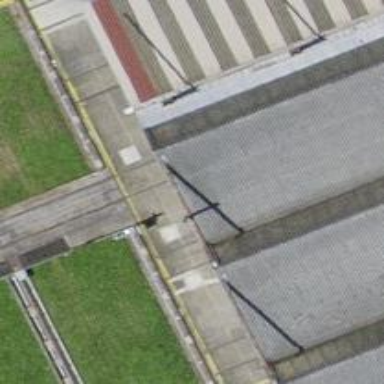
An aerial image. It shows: Single-track railway yard.